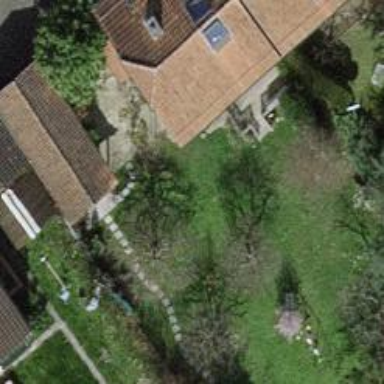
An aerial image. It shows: Garden enclosed by fence.